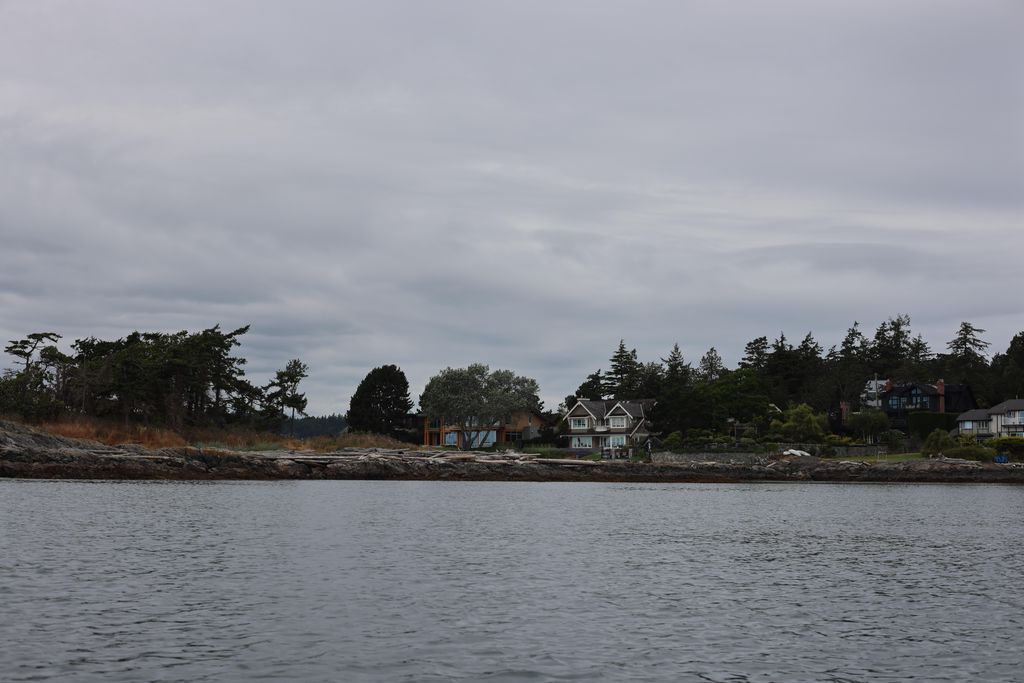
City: victoria